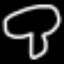
Label: mushroom